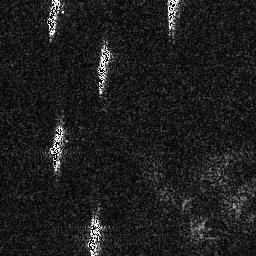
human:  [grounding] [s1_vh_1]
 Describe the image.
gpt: In the satellite image, there is  <ref>1 medium ship </ref> <box>[[16, 0, 24, 14, 0]]</box> located at top left,  <ref>2 medium ship </ref> <box>[[36, 17, 43, 37, 0], [64, 0, 71, 12, 0]]</box> located at top,  <ref>1 medium ship </ref> <box>[[19, 47, 25, 66, 0]]</box> located at left,  <ref>1 medium ship </ref> <box>[[33, 83, 39, 99, 0]]</box> located at bottom.